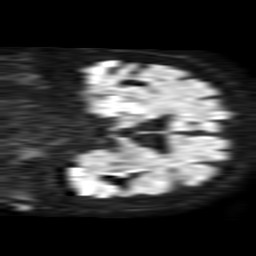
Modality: TRACE
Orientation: coronal
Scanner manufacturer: philips
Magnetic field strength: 1.5 T
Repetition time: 3.403 s
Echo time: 0.06922 s